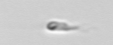
Label: flagellate_morphotype3